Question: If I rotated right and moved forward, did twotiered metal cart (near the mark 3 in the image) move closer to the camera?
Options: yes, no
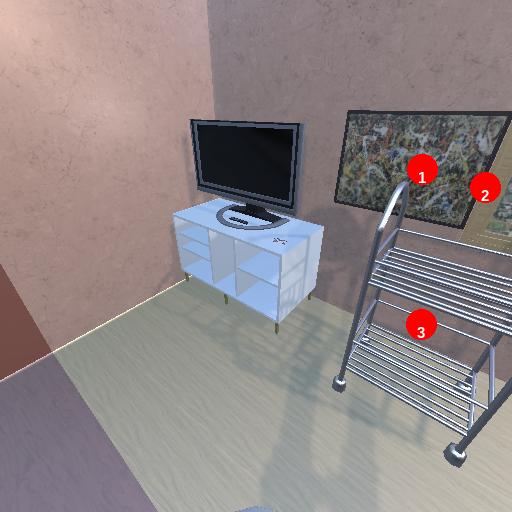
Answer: yes